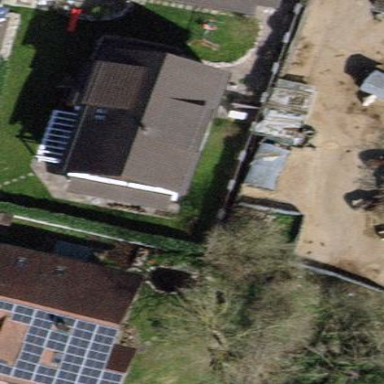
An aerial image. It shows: Simple house.